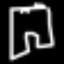
Label: pants